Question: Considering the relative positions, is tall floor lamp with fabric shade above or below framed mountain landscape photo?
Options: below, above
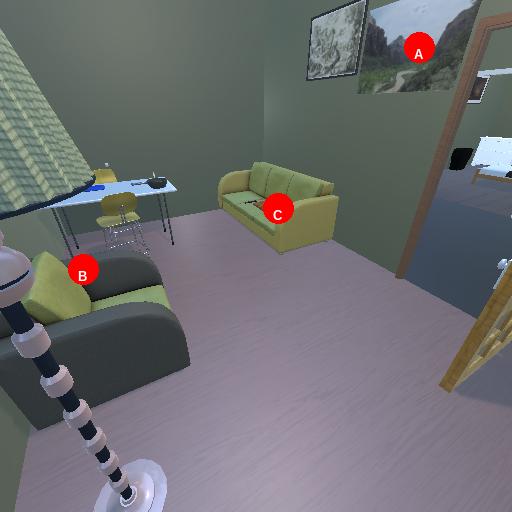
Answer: below